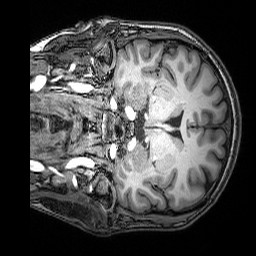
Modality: T1w
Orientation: coronal
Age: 29
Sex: male
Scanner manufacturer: siemens
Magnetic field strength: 3 T
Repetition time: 2.53 s
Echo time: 0.00388 s